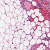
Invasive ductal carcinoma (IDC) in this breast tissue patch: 0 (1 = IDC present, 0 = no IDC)